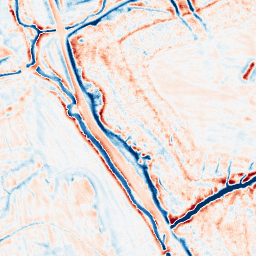
Category: edge_preserving
Decomposition family: bilateral
Decomposition parameters: d: 15
sigma_color: 150
sigma_space: 50
Upsampling method: sinc_hamming
Upsampling parameters: scale: 2
kernel_size: 16
Upsampling scale: 2